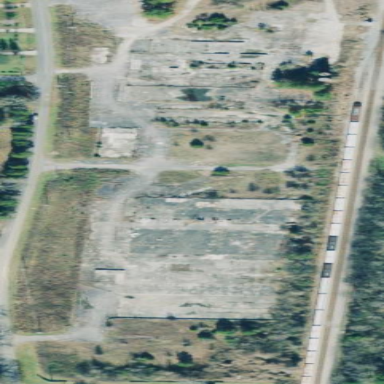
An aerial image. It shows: Brownfield site.